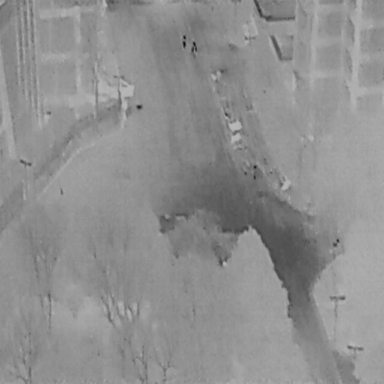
There are four People in the infrared image.